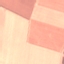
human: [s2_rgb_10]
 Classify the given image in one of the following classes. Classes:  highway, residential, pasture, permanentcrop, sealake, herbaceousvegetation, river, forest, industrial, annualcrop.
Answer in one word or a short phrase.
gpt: AnnualCrop